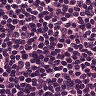
Metastatic tissue present: no